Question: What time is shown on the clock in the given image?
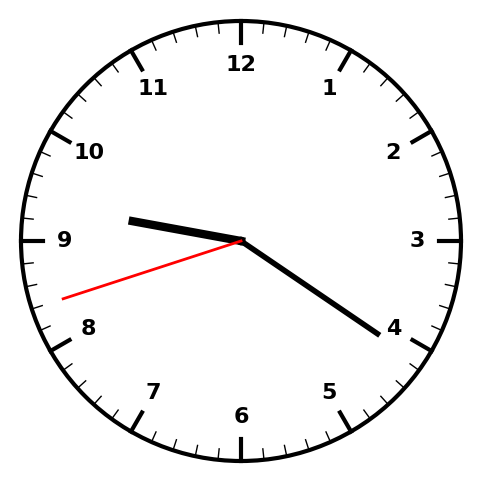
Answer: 09:20:42